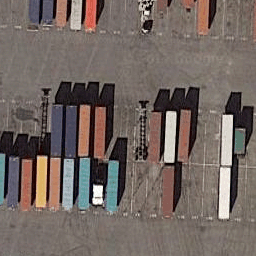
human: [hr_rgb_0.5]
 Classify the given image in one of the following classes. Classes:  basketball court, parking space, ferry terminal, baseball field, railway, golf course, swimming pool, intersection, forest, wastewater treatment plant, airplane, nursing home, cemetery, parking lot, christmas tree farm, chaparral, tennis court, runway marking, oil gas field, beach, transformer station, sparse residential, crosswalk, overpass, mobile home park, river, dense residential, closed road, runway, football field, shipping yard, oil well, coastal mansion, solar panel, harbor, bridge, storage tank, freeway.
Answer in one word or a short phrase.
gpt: shipping yard